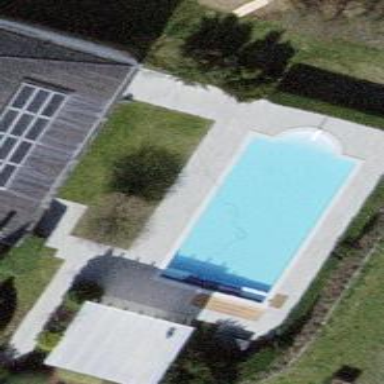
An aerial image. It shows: Swimming pool located in leisure land.